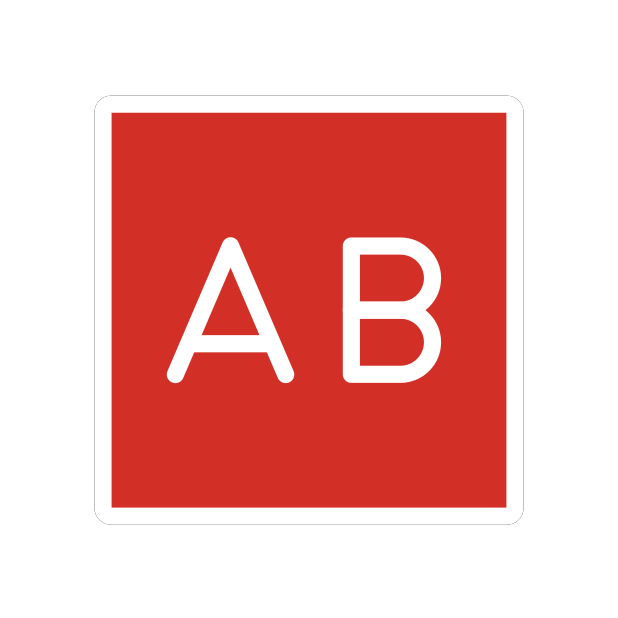
Emoji: 🆎
Name: negative squared ab
Unicode: 0x1f18e